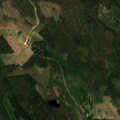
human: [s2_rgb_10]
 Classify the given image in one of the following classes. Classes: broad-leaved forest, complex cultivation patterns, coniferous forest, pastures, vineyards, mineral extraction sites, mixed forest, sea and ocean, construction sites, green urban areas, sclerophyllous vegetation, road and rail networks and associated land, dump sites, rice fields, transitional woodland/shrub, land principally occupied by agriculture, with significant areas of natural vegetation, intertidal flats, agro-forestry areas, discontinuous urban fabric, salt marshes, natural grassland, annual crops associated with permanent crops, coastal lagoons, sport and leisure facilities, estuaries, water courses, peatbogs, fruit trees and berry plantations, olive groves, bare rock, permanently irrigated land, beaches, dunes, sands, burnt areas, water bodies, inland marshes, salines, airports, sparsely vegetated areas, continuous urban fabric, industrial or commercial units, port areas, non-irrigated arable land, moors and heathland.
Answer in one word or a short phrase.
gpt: coniferous forest, mixed forest, transitional woodland/shrub